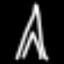
Label: The Eiffel Tower